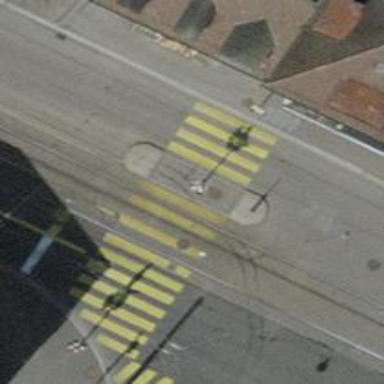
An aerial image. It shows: Zebra crossing with traffic signals and pedestrian island.